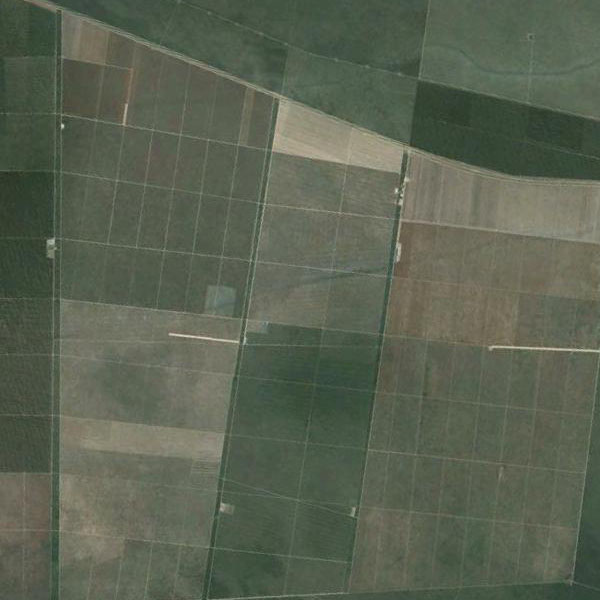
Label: Farmland